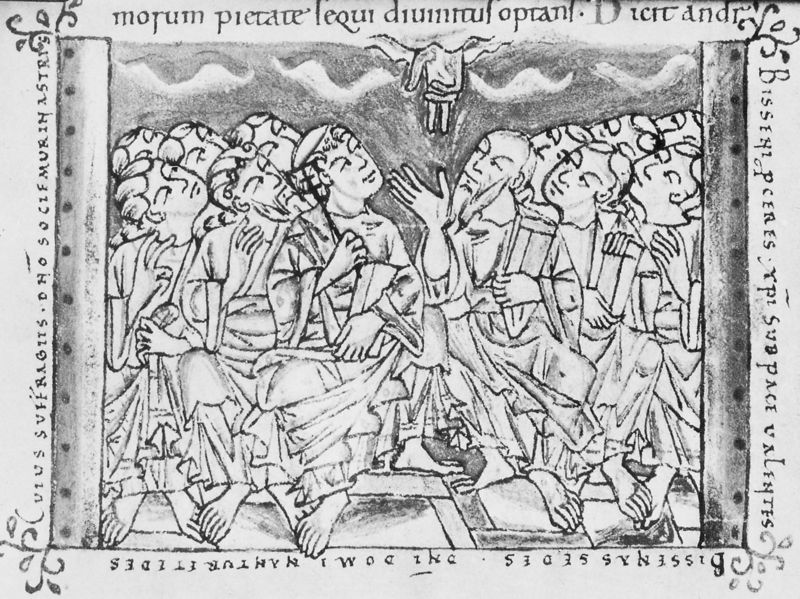
Titel: Caligula A. XIV
Institution: London, British Library
Schlagwörter: gott, hand, himmel, weiß, menschen, finger, männer, schwarz, zeichnung, wolke, malerei, ornament, mensch, rahmen, haare, gewänder, füße, schrift, inschrift, ornamente, zeigen, punkte, barfuss, kreuz, druck, stich, seite, schwarzweiß, text, christus, jesus, mittelalter, jünger, petrus, schwur, tonsur, latein, apostel, buchmalerei, gesetz, paulus, himmeln, karolinger, ottonen